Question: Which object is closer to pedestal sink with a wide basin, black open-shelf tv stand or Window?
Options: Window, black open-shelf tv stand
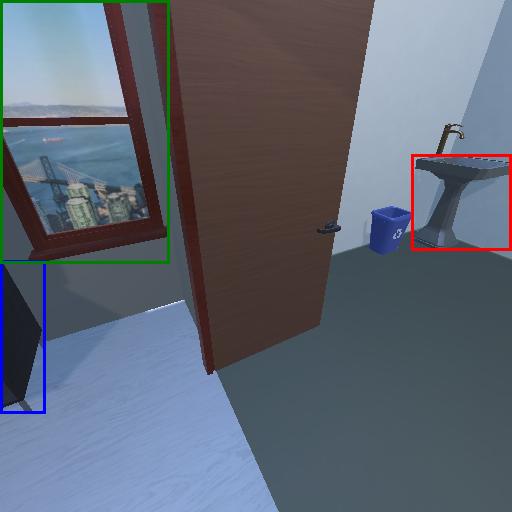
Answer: Window